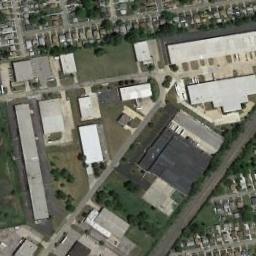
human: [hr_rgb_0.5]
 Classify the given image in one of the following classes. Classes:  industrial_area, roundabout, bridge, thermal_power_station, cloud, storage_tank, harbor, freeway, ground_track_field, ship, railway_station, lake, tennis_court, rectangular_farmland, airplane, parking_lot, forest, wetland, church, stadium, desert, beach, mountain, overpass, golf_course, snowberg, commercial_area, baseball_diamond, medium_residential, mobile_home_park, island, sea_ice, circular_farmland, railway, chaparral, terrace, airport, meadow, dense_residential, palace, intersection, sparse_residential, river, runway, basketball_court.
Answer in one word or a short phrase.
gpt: industrial_area